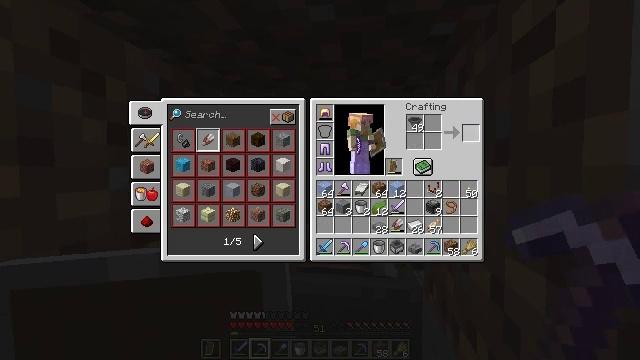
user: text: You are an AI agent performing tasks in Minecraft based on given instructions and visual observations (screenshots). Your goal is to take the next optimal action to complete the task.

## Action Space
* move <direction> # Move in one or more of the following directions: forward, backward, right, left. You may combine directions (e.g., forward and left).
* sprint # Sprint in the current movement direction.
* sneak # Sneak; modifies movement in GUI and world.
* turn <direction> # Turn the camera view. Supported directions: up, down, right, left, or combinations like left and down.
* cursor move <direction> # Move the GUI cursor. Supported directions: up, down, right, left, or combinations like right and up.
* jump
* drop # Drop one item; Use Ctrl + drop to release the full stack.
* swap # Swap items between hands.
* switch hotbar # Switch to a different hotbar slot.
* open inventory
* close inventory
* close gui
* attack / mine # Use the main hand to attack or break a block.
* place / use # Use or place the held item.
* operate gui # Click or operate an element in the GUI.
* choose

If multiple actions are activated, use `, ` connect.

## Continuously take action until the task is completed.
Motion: motion action
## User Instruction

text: Craft a hopper minecart.
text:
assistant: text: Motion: sneak